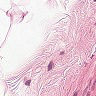
Metastatic tissue present: no